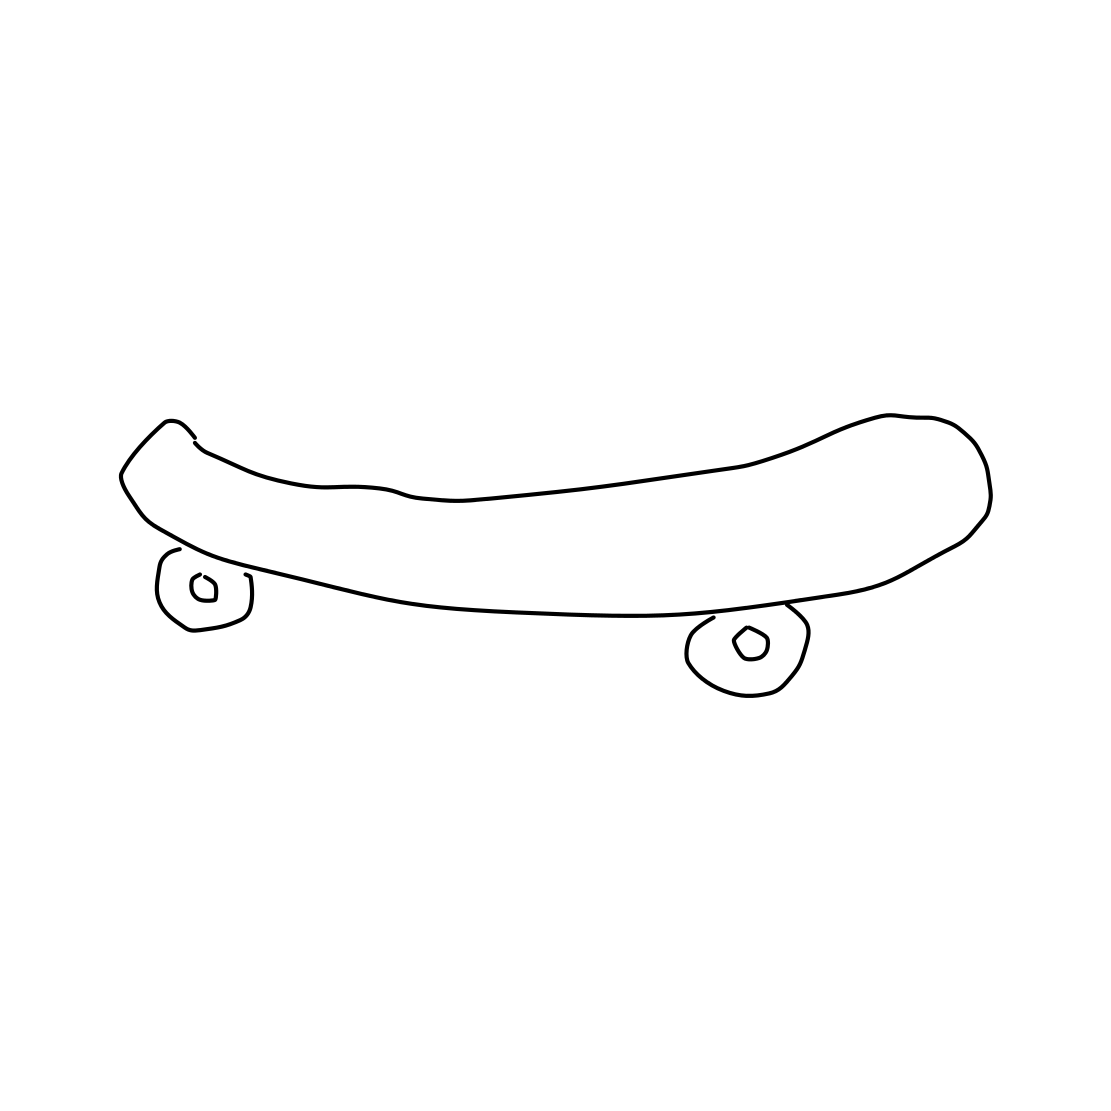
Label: skateboard